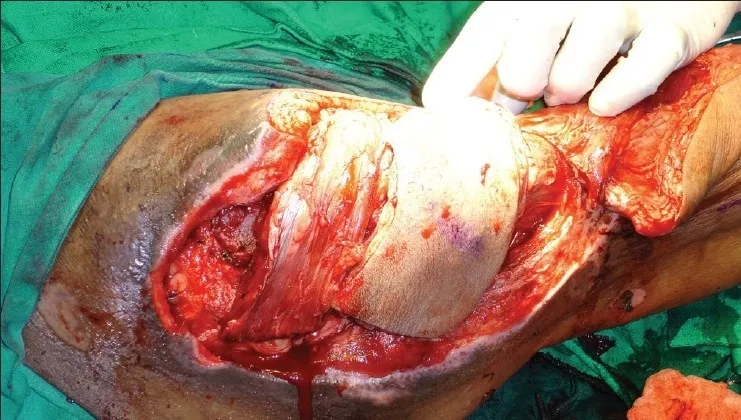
Muscle component placed proximally over the debrided trochanteric area and fasciocutaneous component placed distally over femur shaft.
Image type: medical_photograph (other_medical_photograph)